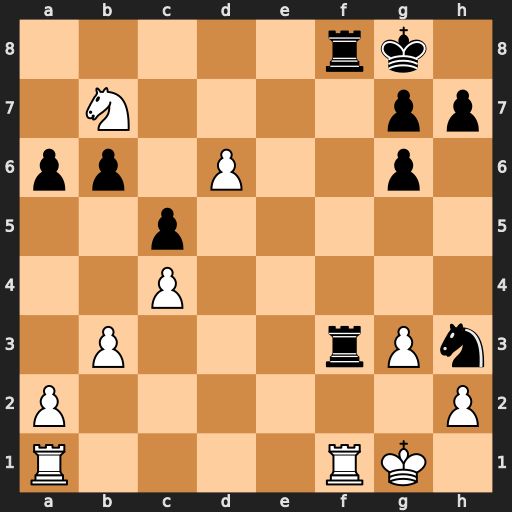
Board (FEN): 5rk1/1N4pp/pp1P2p1/2p5/2P5/1P3rPn/P6P/R4RK1
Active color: w
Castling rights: -
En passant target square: -
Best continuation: Kg2 Rxf1 Rxf1